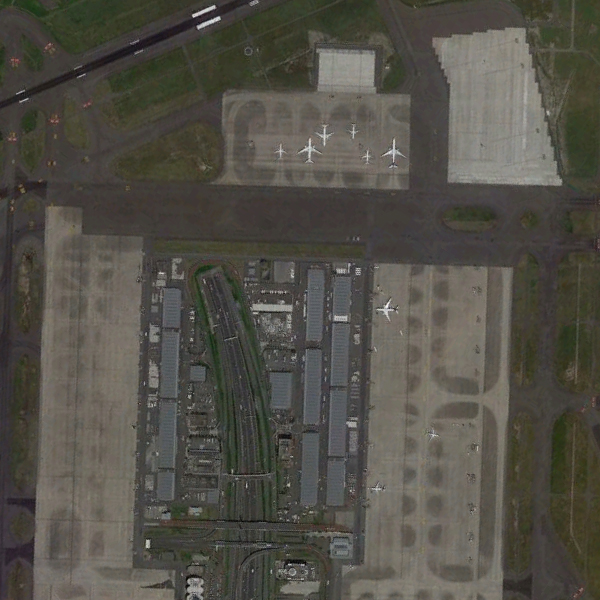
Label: Airport